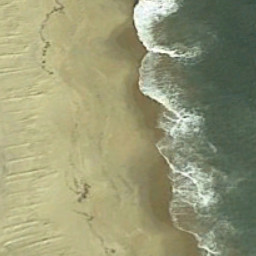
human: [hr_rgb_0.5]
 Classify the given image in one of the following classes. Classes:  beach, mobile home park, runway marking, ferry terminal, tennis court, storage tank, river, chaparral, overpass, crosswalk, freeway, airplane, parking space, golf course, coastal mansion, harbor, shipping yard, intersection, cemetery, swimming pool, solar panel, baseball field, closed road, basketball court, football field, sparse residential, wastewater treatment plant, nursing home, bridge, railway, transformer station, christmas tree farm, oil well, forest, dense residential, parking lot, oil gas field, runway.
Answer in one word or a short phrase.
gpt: beach